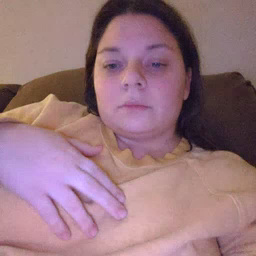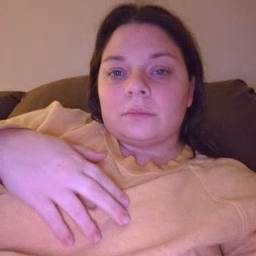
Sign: give